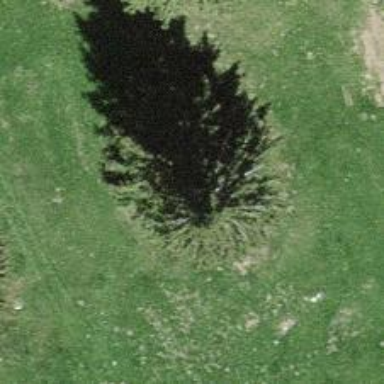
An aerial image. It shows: Single tag "natural: tree."